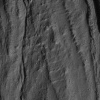
Atmospheric dust classification: not_dusty